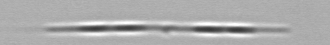
Label: Pseudo-nitzschia